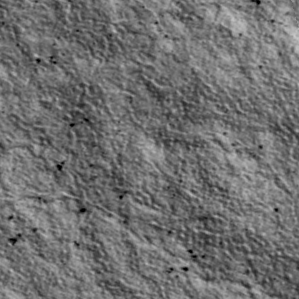
Label: non_frost